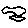
Label: cloud